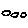
Label: circle